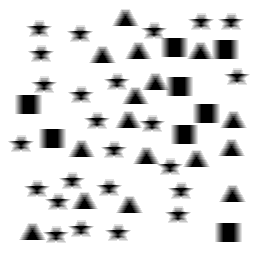
Squares: 8
Triangles: 16
Stars: 24
Total shapes: 48